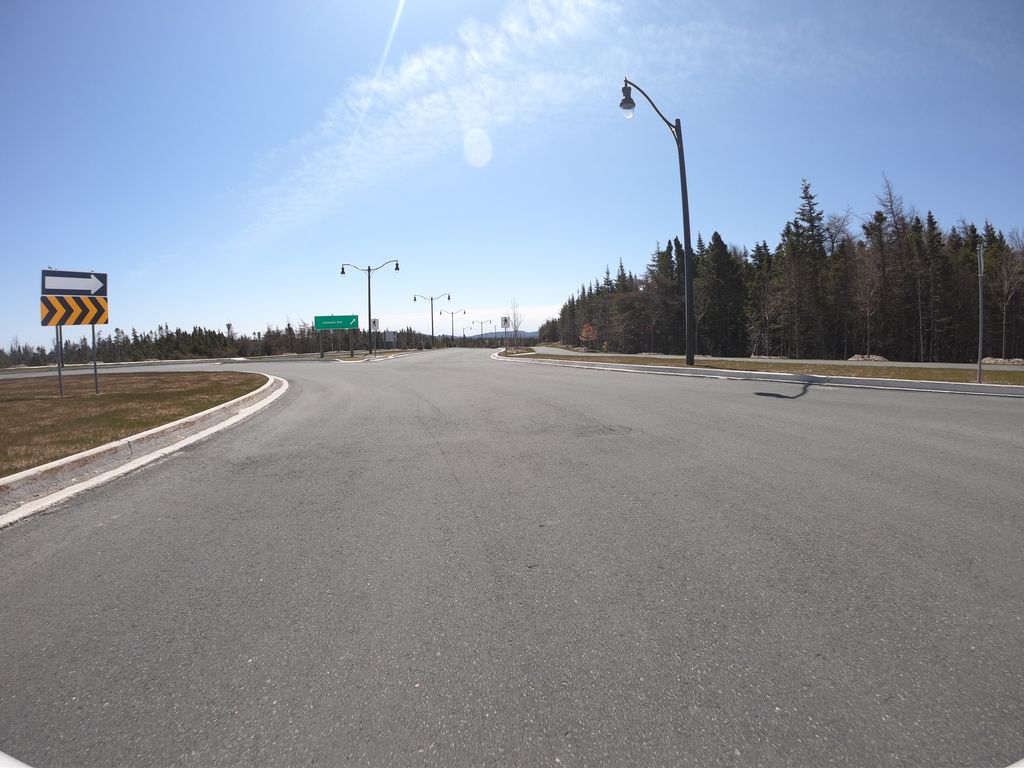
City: st_johns